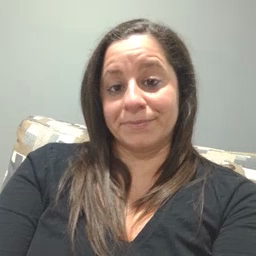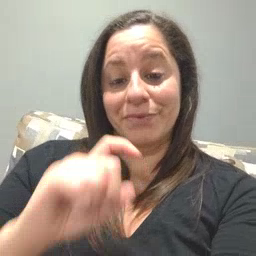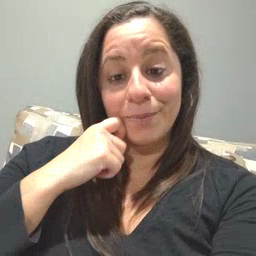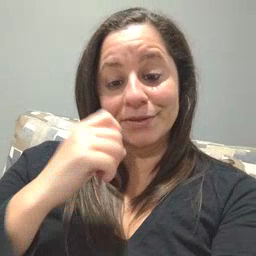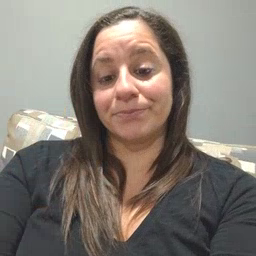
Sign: apple